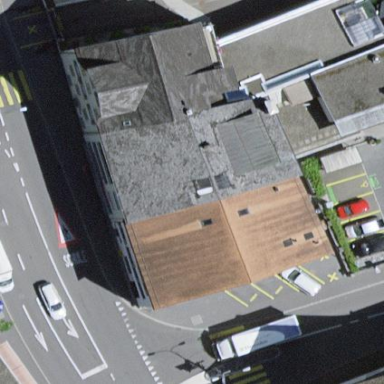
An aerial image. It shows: Historic building.